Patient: sex M, age 56
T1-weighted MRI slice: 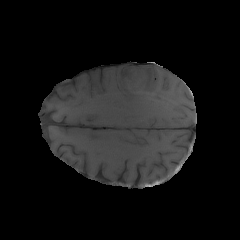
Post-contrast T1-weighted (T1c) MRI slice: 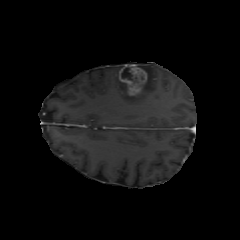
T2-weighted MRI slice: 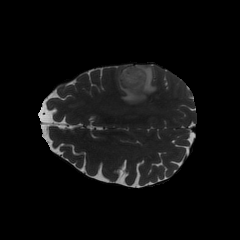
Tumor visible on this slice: yes
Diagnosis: Glioblastoma, IDH-wildtype
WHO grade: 4